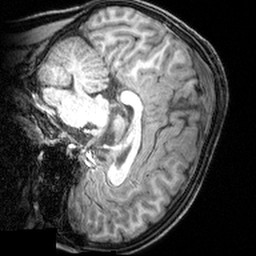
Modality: T1w
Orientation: sagittal
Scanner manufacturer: siemens
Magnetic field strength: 3 T
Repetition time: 1.9 s
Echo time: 0.00397 s